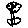
Label: flower